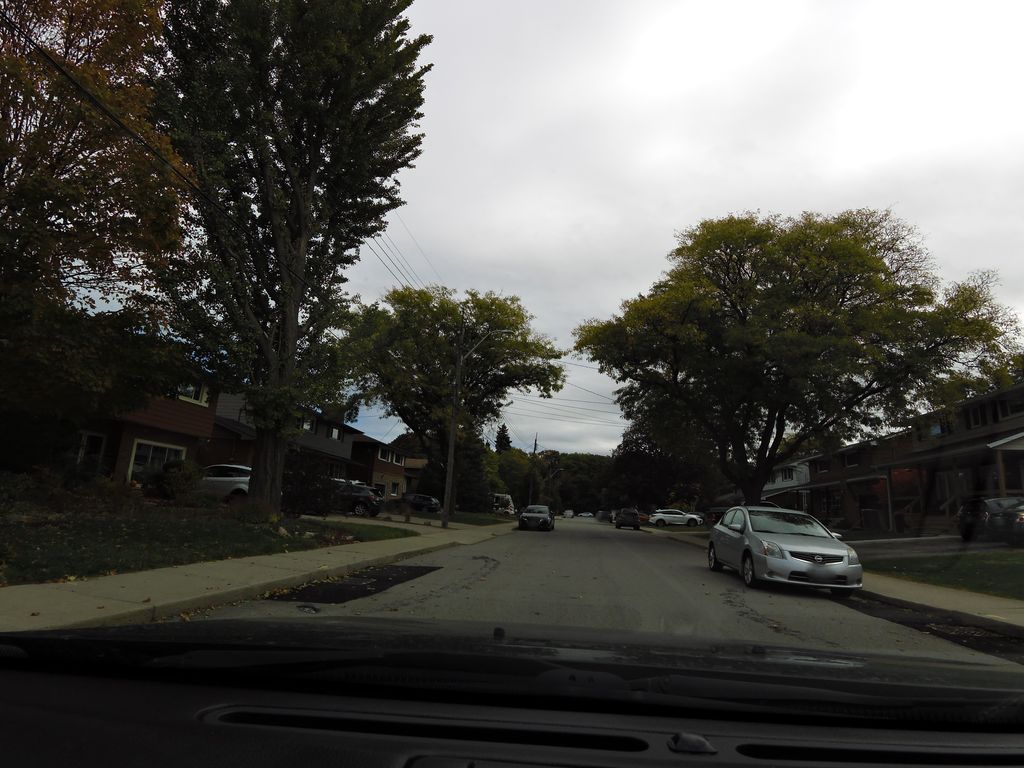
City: hamilton